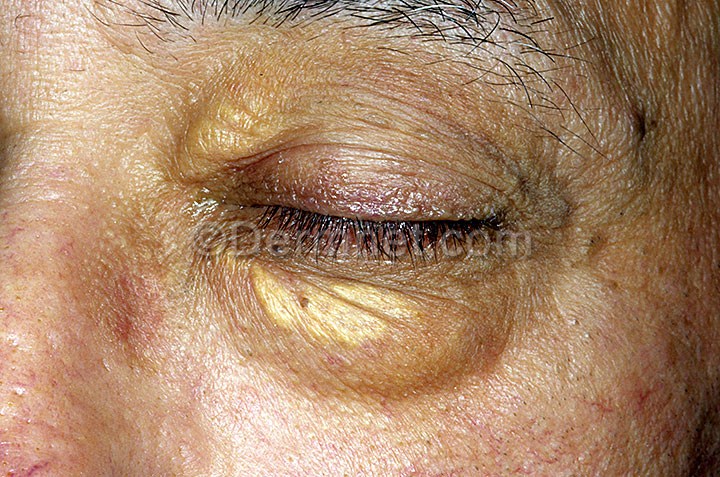
Disease: Systemic Disease